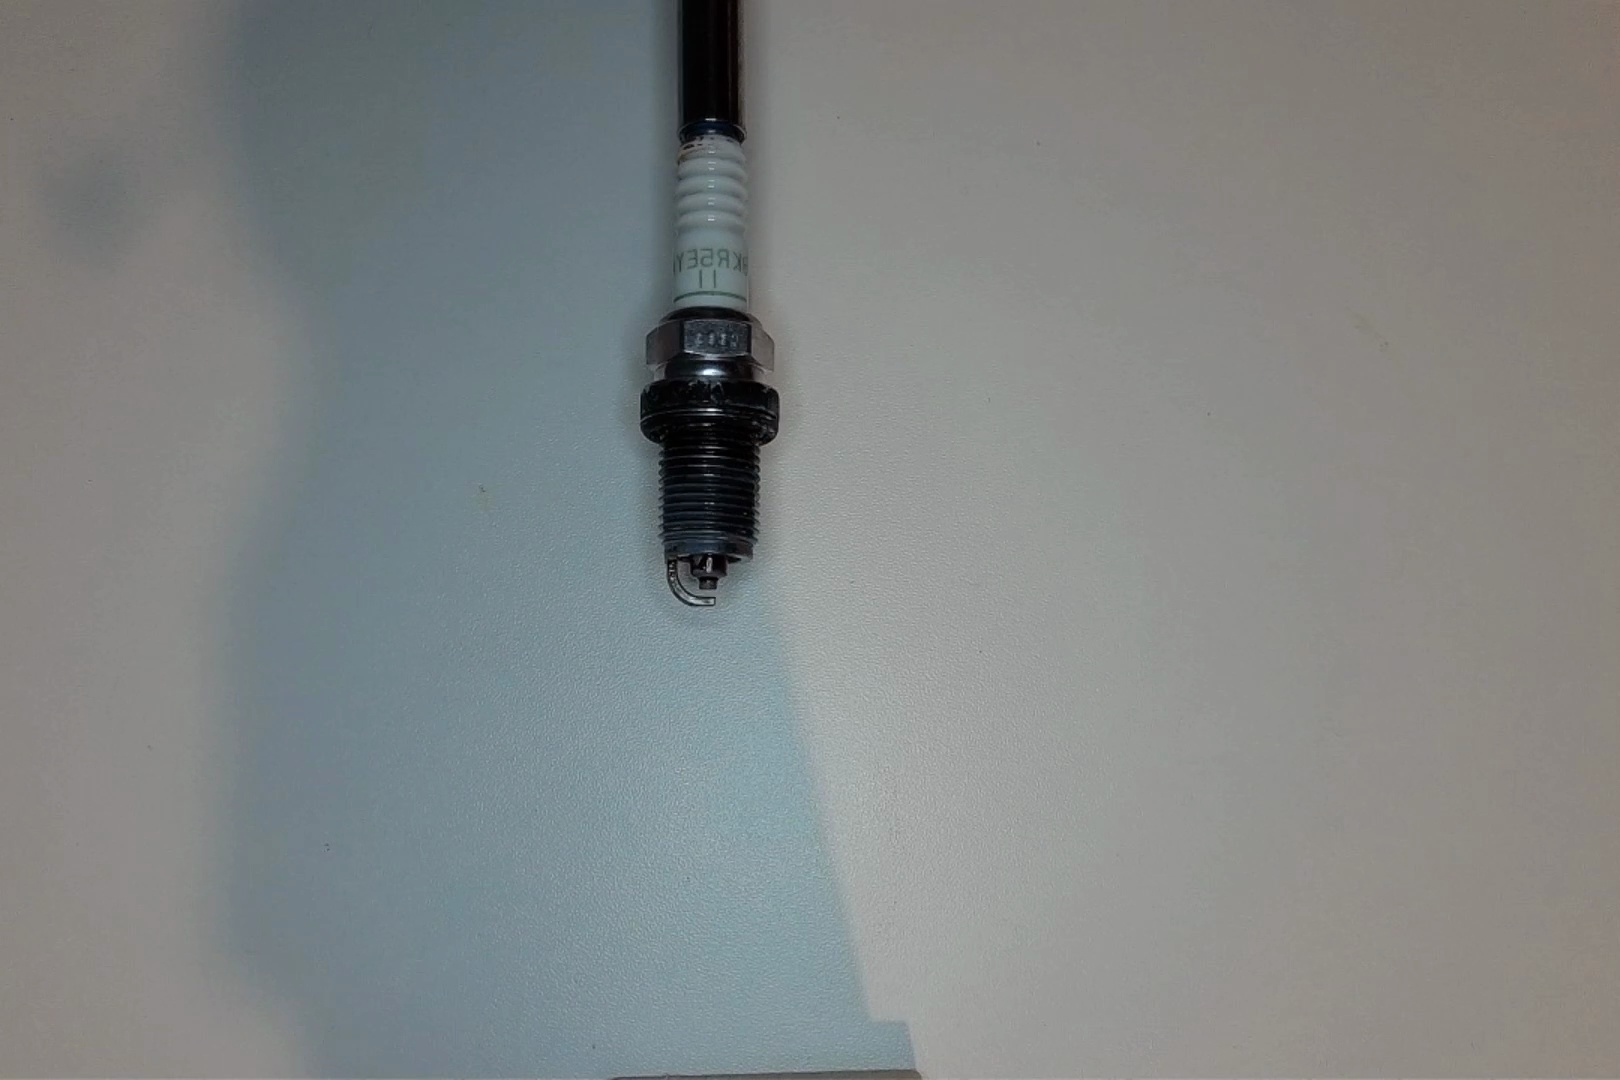
Label: anomaly